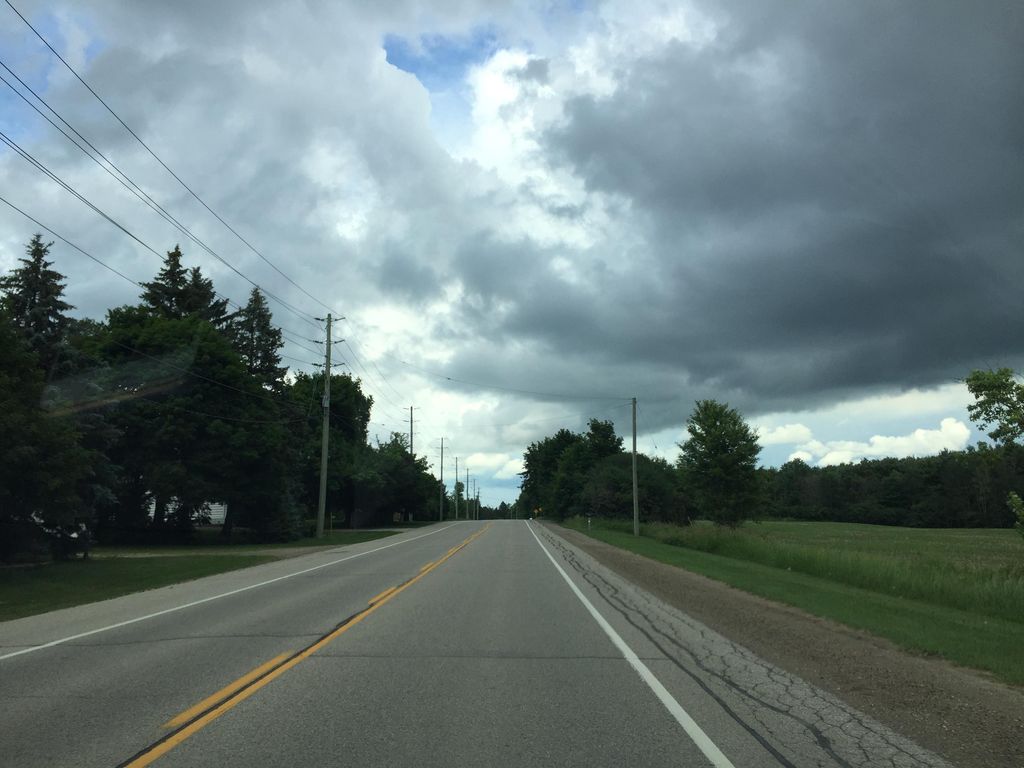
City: kitchener-waterloo